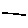
Label: line